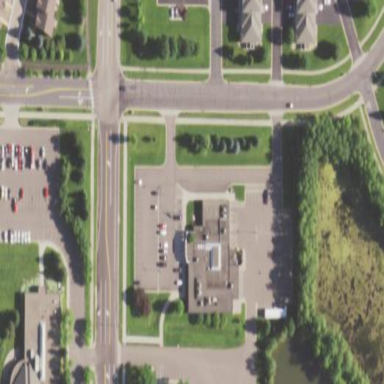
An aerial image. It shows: Pedestrian road.